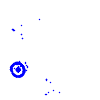
Particle: electron